Question: I have to start a new machine with 'ec2.run_instances' in a given subnet but also to have a public ip auto assigned (not fixed elastic ip).
When one starts a new machine from the Amazon's web EC2 Manager via the Request Instance (Instance details) there is a check-box called to Auto-assign Public IP.
See it highlighted in the screenshot:

How can I achieve that check-box functionality with 'boto'?
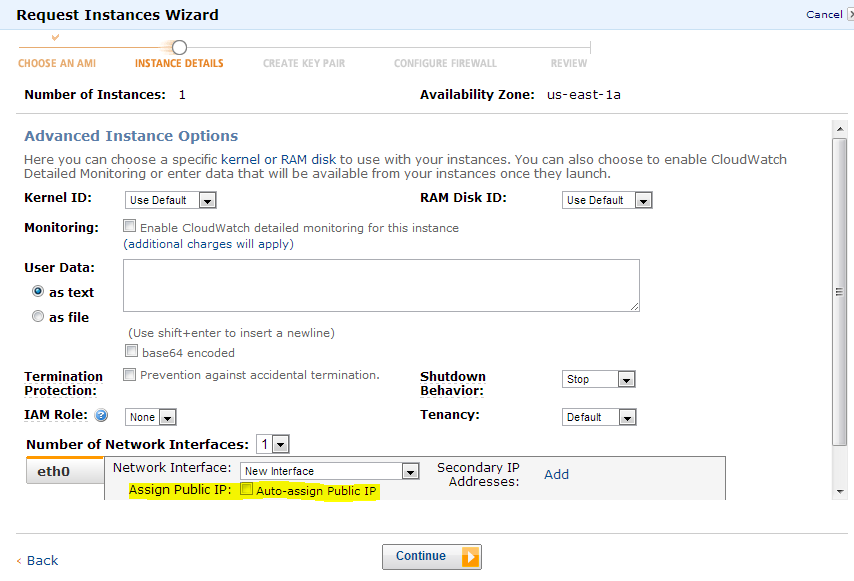
Answer: For me was very important to be able to do this right. Without this functionality one is not able to reach out to the internet from instances that are launched into a 'nondefault subnet'.
The boto documentation provided no help, there was a related bug recently fixed, see at: <URL>.
It's important to note that the 'subnet_id' and the security 'groups' have to be provided to the network interface 'NetworkInterfaceSpecification' instead of 'run_instance'.
'''
import time
import boto
import boto.ec2.networkinterface
from settings.settings import AWS_ACCESS_GENERIC
ec2 = boto.connect_ec2(*AWS_ACCESS_GENERIC)
interface = boto.ec2.networkinterface.NetworkInterfaceSpecification(subnet_id='subnet-11d02d71',
groups=['sg-0365c56d'],
associate_public_ip_address=True)
interfaces = boto.ec2.networkinterface.NetworkInterfaceCollection(interface)
reservation = ec2.run_instances(image_id='ami-a1074dc8',
instance_type='t1.micro',
#the following two arguments are provided in the network_interface
#instead at the global level !!
#'security_group_ids': ['sg-0365c56d'],
#'subnet_id': 'subnet-11d02d71',
network_interfaces=interfaces,
key_name='keyPairName')
instance = reservation.instances[0]
instance.update()
while instance.state == "pending":
print instance, instance.state
time.sleep(5)
instance.update()
instance.add_tag("Name", "some name")
print "done", instance
'''